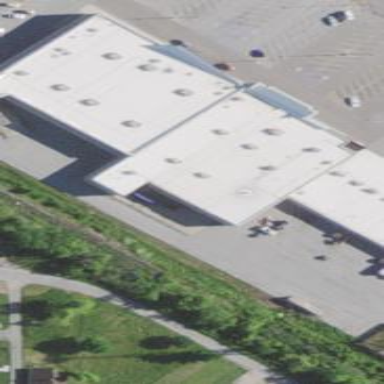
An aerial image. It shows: Retail building.